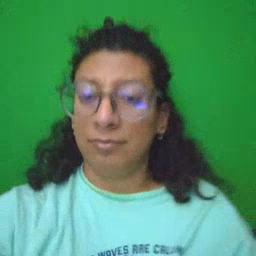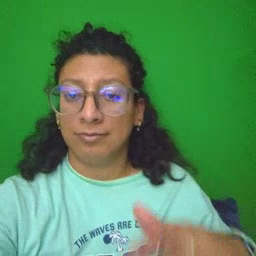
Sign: empty